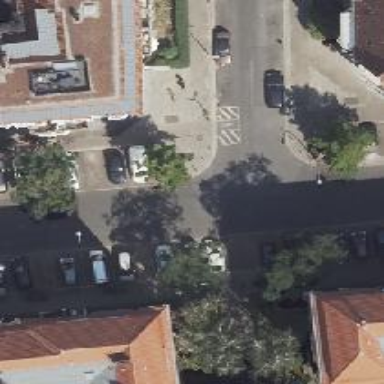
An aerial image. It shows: Residential road with asphalt surface. There are separate sidewalks and separate parking spaces on both sides.